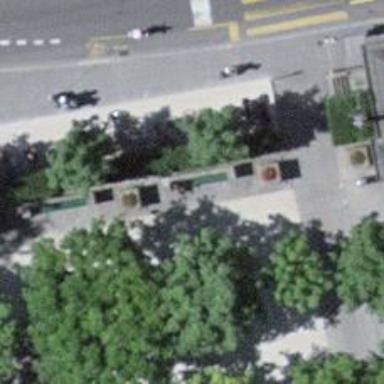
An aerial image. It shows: Bench.